Current action and preconditions to check: path_clear

Your task: For each precondition in the list above, predict whether it will hold at this action.

Consider the current scene as observed from the mobile robot's camera, and analyze the predicted future states of all dynamic agents (e.g., people, animals, vehicles, or any moving entities) within the NEXT SECOND.

IMPORTANT: Only answer "very likely" if you are absolutely certain—based on strong, clear evidence—that a dynamic agent will violate the precondition in the predicted future state. Do NOT answer "very likely" for unlikely, ambiguous, or low-probability risks.

Ask yourself for each precondition: Is there a high probability, with clear and convincing evidence, that the predicted future states of any dynamic agent will interfere with the predicted future state of the currently executing action within the NEXT SECOND, causing that precondition to fail?

Assess the risk level based on these predictions. Use "likely" or "very likely" if motions create a clear risk of interference.

Use "neutral" or "improbable" if agents are nearby but their predicted paths are clearly diverging or non-conflicting.

Failure Risk Categories: "very improbable", "improbable", "neutral", "likely", "very likely"

Answer Format: Output ONLY the probability_of_failure value from these categories: "very improbable", "improbable", "neutral", "likely", "very likely"

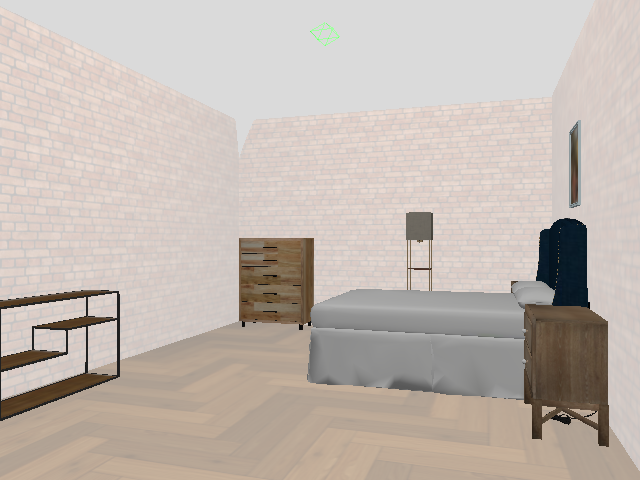

Answer: very improbable